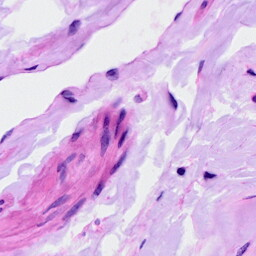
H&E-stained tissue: Ovarian